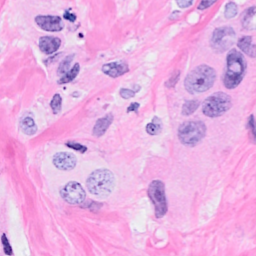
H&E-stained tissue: Breast